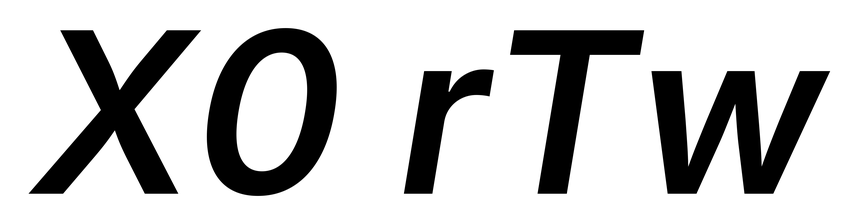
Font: Inter-Italic_SemiBold_Italic